Field crop: tomato
Growth stage: 1
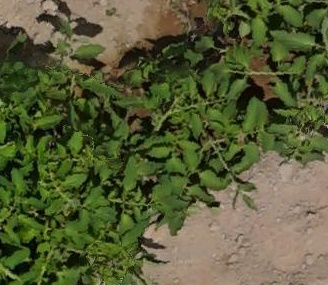
Species: tomato